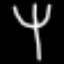
Label: fork